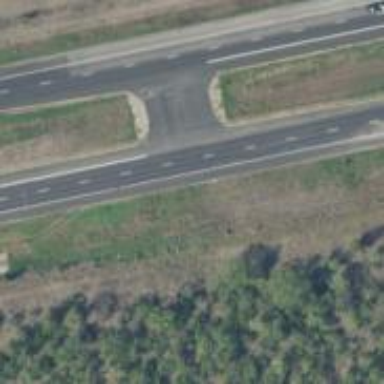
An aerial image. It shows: Trunk link highway.